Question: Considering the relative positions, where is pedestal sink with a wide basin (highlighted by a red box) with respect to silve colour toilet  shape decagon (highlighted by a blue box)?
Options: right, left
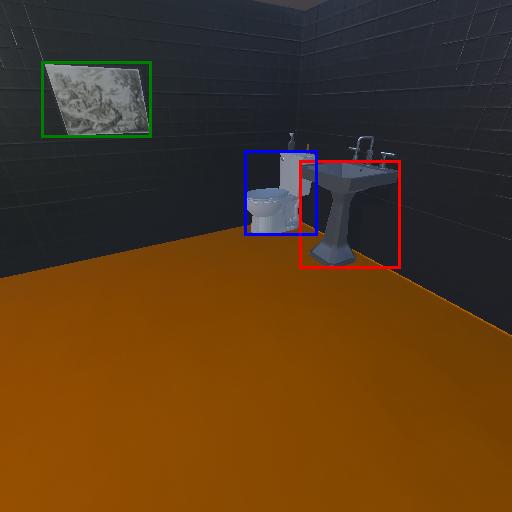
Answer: right